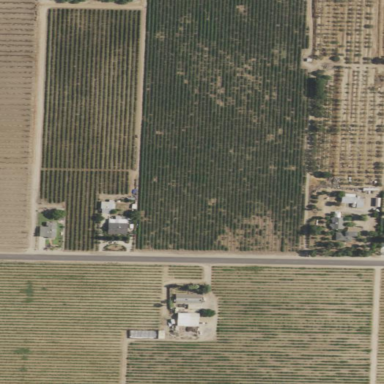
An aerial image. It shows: Orchard.